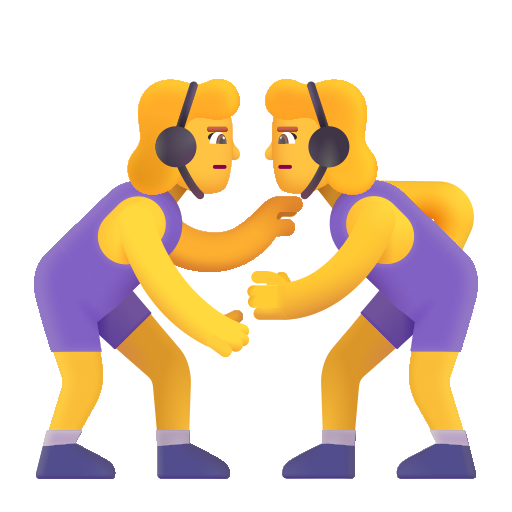
woman wrestling color default